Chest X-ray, PA view. Patient: 67 years old, sex M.
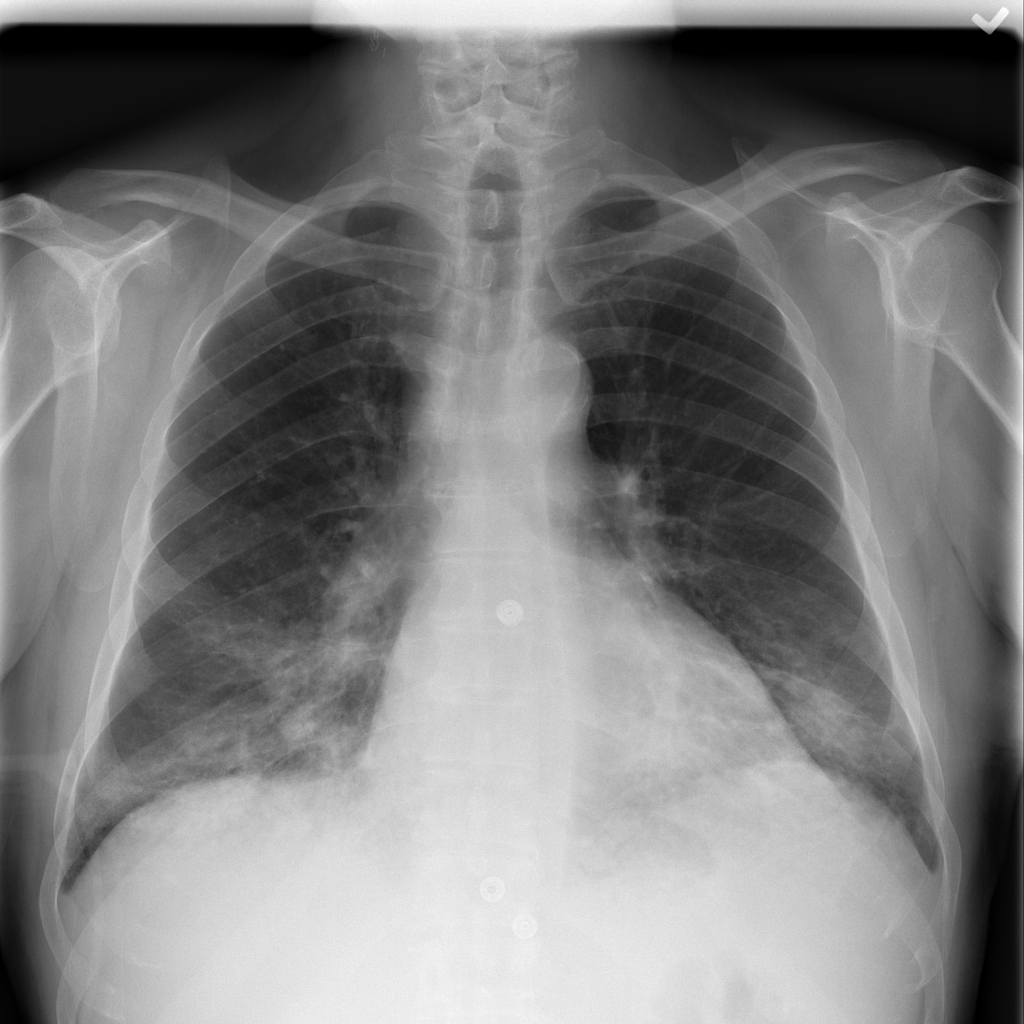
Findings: No Finding